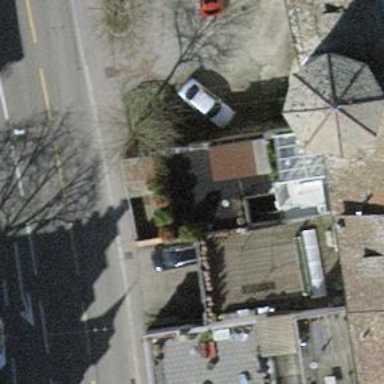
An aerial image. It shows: View of roof of building.